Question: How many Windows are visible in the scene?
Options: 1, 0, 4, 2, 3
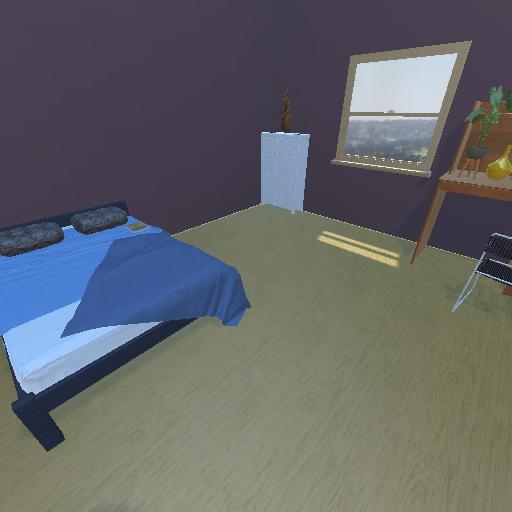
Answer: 1